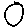
Label: circle